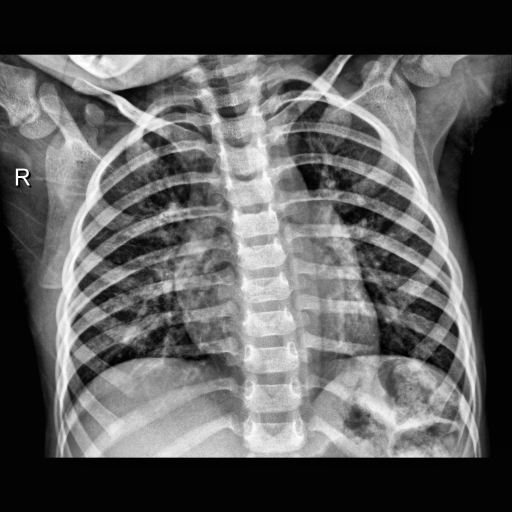
Finding: NORMAL